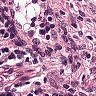
Metastatic tissue present: no